Aerial crown-view tile of a tropical tree (Barro Colorado Island, Panama), acquired 20240716:
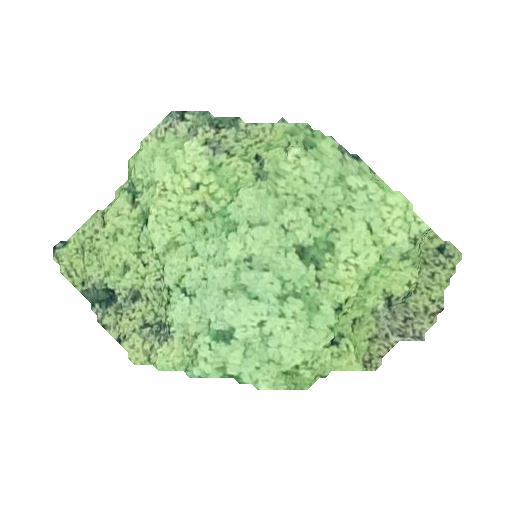
Species: Tabebuia rosea
GBIF accepted scientific name: Tabebuia rosea
Crown area: 120.262 m²